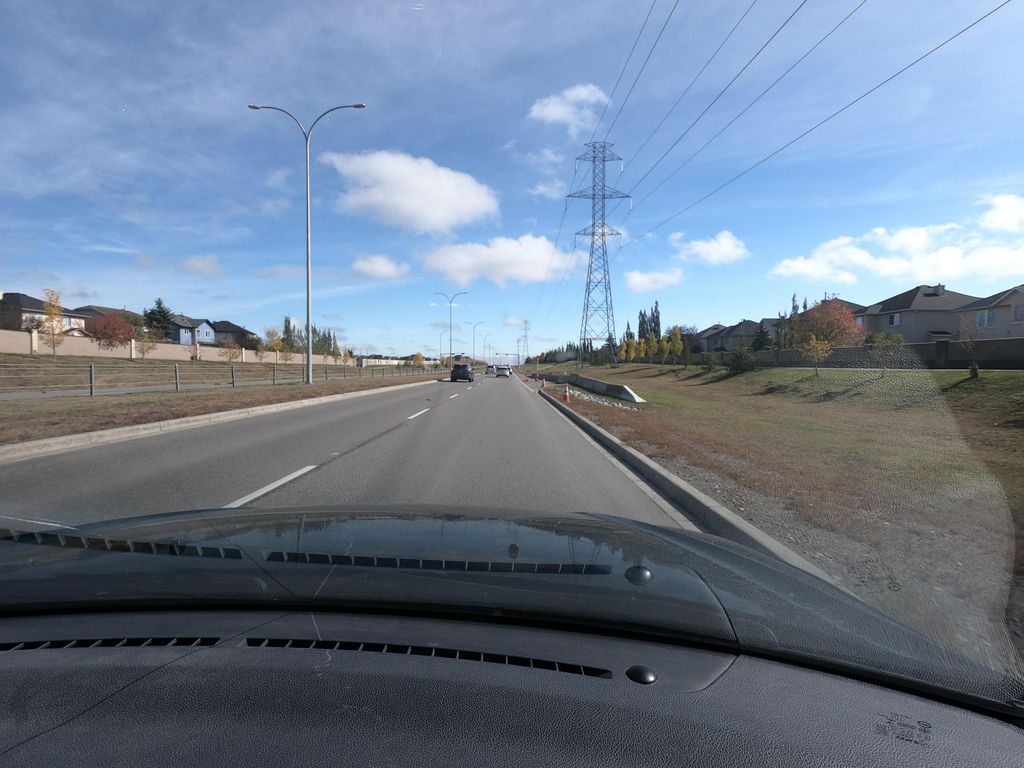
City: calgary